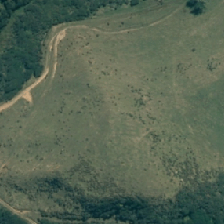
Land cover: manuka_kanuka